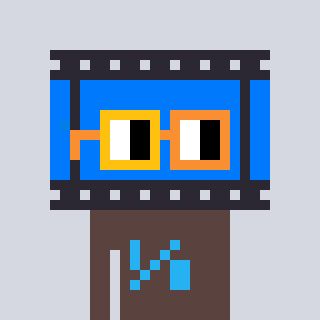
a pixel art character with square yellow and orange glasses, a film strip-shaped head and a darkbrown-colored body on a cool background